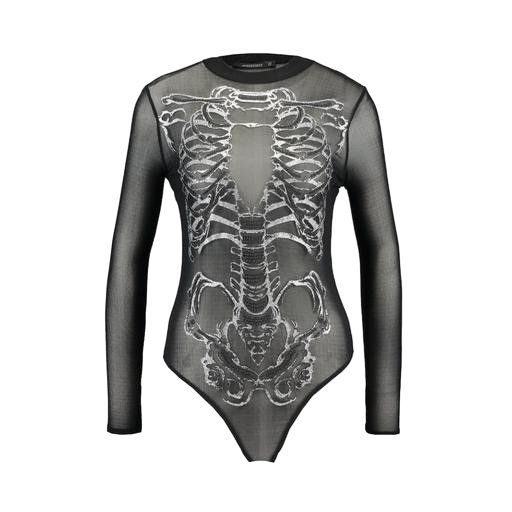
skeleton design, skeleton graphic, v neck form fitting skull, white background